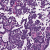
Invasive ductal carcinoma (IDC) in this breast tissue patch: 1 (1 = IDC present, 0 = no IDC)